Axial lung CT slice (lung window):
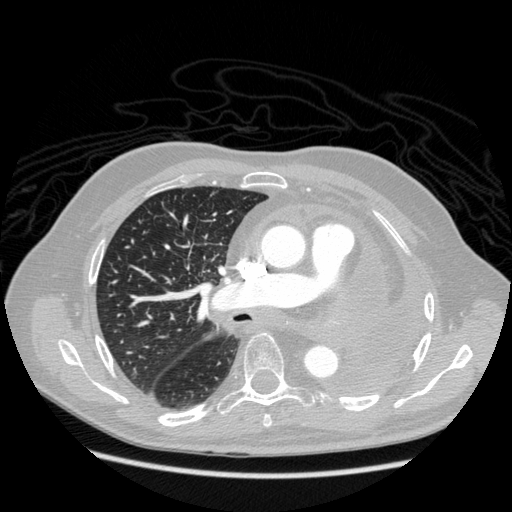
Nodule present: no